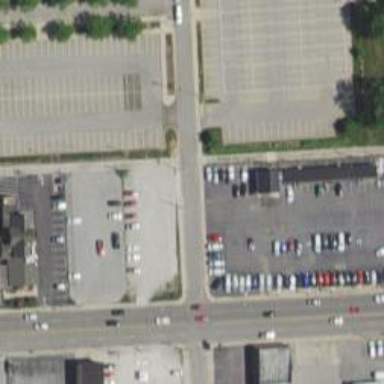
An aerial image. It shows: Alley classified as service road.